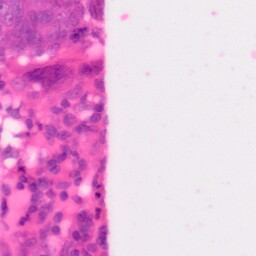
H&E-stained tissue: Colon